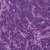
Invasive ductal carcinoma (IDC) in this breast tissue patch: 1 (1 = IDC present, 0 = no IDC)